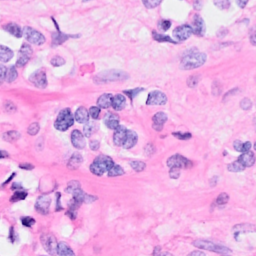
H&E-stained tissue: Breast